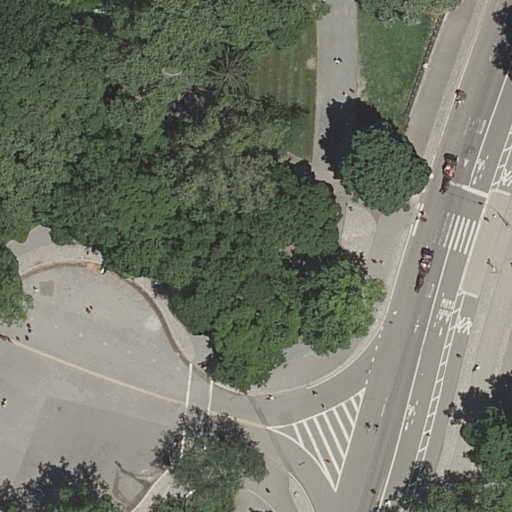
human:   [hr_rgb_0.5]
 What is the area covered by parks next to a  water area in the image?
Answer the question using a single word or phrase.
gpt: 0m2

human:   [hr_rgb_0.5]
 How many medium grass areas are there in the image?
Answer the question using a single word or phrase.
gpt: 0

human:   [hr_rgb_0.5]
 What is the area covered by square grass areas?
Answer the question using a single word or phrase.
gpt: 0m2

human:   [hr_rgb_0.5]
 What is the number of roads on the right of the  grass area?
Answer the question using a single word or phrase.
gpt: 0

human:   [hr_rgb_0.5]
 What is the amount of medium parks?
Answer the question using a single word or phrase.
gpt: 0

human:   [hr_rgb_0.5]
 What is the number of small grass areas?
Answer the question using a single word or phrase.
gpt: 0

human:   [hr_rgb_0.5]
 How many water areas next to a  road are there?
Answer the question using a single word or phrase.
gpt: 0

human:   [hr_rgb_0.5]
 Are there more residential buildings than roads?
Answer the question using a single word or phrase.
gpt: no

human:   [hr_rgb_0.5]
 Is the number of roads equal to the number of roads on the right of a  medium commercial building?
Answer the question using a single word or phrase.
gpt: no

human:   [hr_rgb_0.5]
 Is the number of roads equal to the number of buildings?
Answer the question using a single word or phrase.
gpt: no

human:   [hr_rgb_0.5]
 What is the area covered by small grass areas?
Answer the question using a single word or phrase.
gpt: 0m2

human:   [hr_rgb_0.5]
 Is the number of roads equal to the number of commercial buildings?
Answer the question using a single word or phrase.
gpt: no

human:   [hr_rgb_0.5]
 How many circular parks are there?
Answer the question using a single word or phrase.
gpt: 0

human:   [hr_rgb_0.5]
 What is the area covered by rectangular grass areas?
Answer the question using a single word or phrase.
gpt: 10627m2

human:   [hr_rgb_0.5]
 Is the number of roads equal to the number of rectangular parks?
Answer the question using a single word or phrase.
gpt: no

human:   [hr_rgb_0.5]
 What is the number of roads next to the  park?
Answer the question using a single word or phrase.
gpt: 16

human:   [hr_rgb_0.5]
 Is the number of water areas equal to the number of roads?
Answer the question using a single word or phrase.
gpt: no

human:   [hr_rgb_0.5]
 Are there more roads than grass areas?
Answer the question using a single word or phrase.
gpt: yes

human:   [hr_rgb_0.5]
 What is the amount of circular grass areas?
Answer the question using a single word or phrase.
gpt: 0

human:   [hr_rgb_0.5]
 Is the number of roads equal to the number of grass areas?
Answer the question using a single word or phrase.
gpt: no

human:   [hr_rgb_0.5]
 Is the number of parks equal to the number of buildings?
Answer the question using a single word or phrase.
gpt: no

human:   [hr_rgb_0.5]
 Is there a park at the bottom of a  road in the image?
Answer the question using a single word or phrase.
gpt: no

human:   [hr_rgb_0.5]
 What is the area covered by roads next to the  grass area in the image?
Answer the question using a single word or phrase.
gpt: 0m2

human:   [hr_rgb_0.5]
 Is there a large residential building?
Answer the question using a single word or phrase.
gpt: no

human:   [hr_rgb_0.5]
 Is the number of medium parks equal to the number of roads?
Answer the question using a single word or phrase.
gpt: no

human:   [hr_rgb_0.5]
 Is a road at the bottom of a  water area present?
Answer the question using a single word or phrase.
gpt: no

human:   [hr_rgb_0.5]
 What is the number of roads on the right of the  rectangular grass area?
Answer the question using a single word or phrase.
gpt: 0

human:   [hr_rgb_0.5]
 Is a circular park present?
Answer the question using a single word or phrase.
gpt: no

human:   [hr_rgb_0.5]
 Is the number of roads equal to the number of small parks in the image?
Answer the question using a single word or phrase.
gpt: no

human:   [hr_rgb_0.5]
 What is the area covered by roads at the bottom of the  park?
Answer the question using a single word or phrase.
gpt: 0m2

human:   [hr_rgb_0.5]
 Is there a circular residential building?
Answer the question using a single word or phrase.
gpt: no

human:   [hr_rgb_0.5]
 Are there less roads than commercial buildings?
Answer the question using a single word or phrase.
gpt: no

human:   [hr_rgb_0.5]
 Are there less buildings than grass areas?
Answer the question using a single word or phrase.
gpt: yes

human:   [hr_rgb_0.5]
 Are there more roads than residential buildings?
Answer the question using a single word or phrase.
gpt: yes

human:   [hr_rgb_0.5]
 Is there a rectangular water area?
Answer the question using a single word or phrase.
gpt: no

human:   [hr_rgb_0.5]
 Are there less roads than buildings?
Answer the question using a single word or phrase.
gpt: no